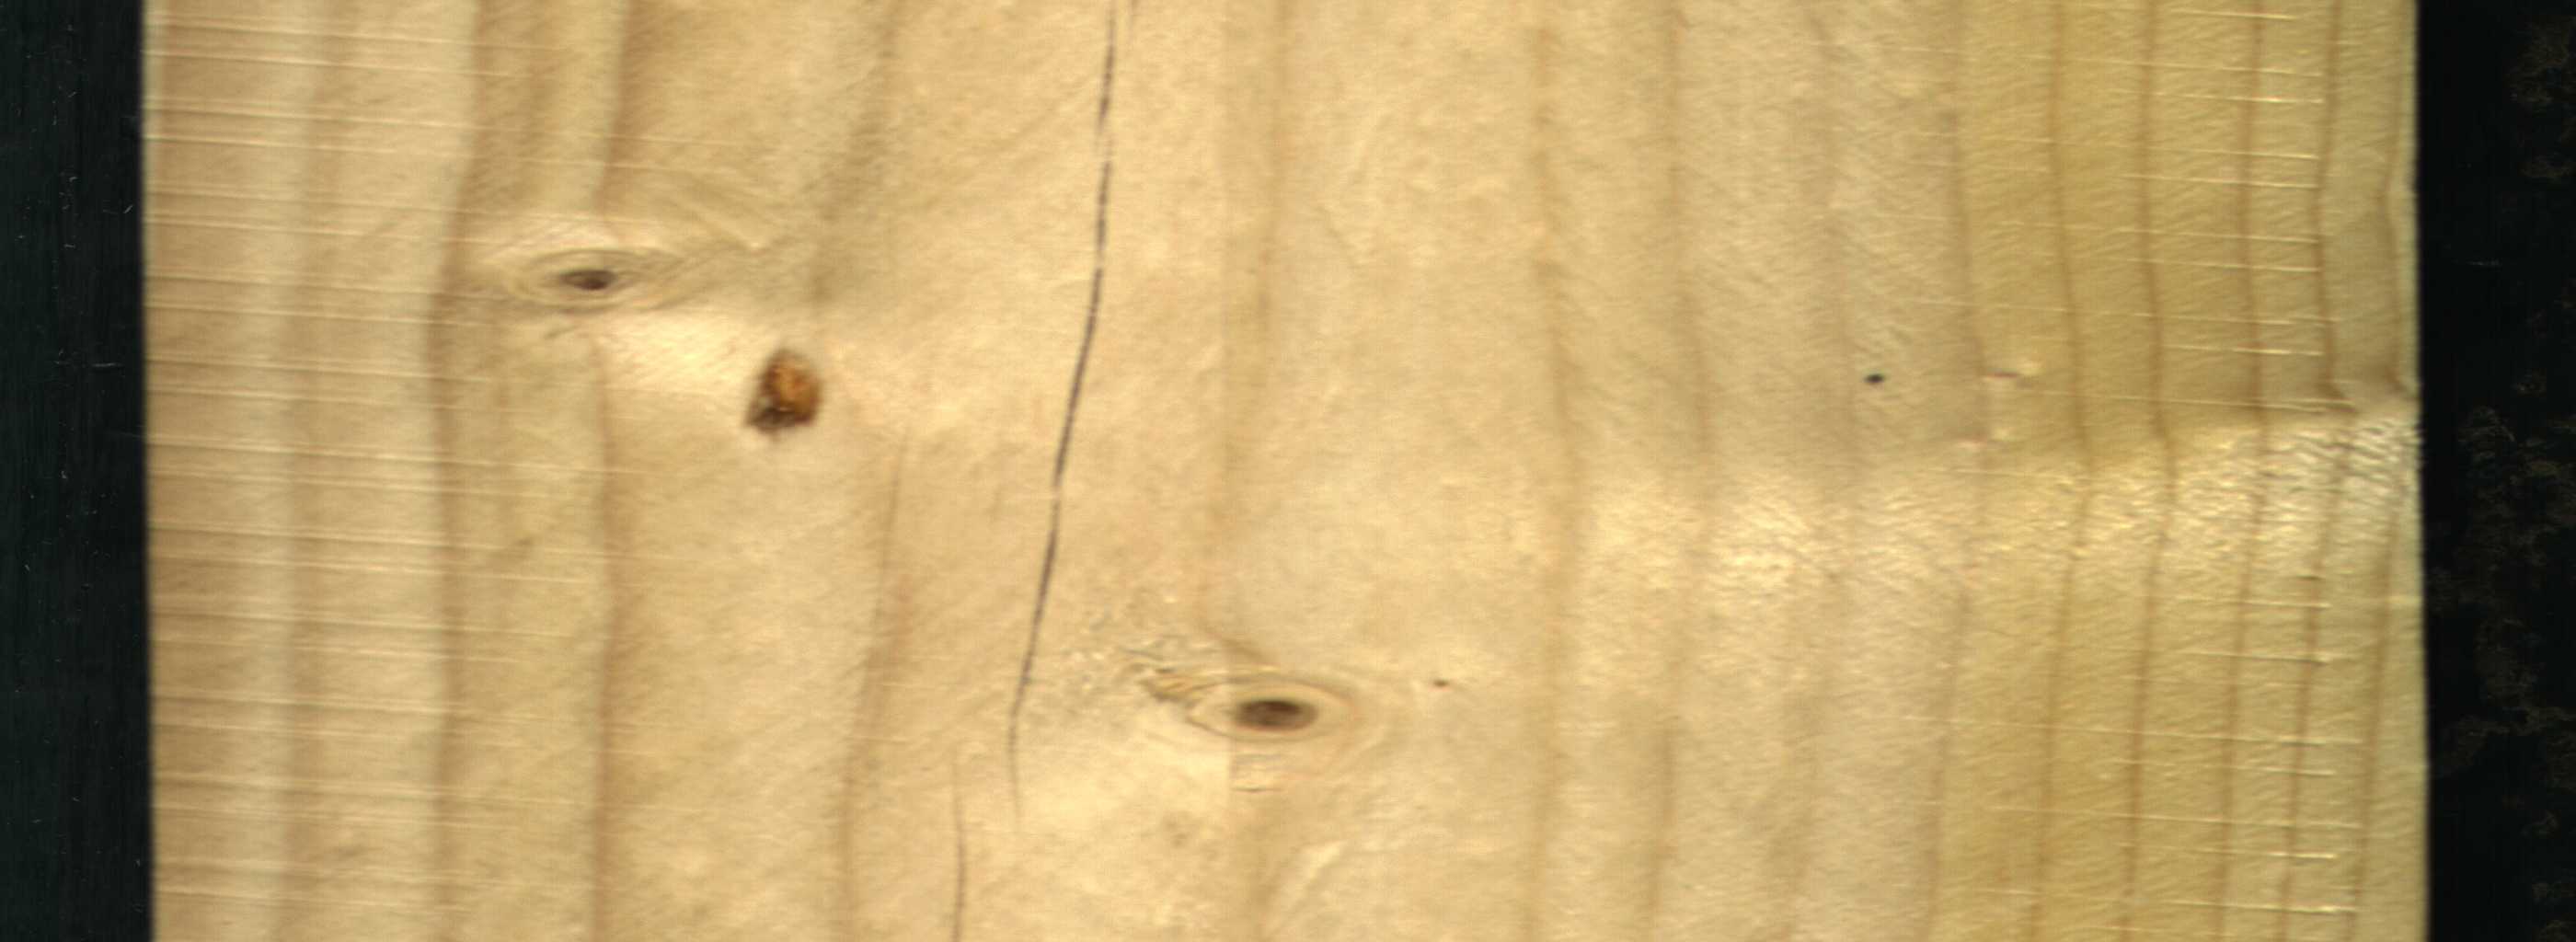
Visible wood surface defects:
resin
Crack
Live_Knot
Live_Knot